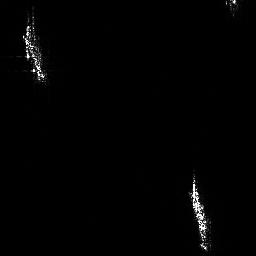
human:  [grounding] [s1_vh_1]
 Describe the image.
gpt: In the satellite image, there is  <ref>1 large ship </ref> <box>[[7, 5, 17, 32, 0]]</box> located at top left,  <ref>1 large ship </ref> <box>[[72, 66, 82, 97, 0]]</box> located at bottom right.